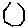
Label: hexagon